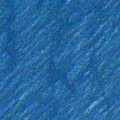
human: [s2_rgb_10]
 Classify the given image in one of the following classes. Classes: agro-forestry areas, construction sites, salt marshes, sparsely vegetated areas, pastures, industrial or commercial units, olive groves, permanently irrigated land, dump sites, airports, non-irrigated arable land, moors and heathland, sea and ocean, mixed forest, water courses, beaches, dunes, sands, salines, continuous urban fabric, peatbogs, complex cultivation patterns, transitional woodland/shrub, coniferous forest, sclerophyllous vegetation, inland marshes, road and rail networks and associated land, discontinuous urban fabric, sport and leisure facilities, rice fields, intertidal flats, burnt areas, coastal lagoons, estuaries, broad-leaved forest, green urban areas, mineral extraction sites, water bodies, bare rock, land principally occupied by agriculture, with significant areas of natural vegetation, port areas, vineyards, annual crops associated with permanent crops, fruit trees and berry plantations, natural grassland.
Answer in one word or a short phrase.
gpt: sea and ocean